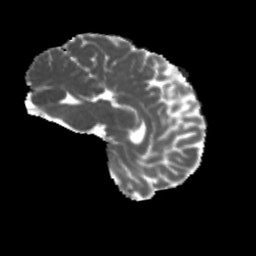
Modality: MD
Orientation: sagittal
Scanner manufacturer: siemens
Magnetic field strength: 3 T
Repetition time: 4 s
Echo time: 0.0594 s